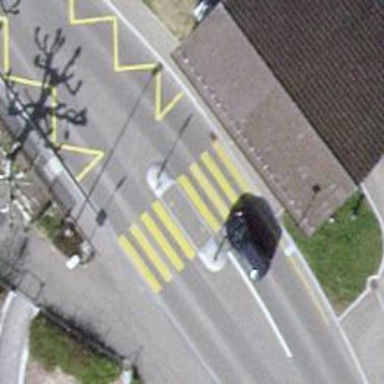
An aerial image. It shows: Crossing with island in the road.